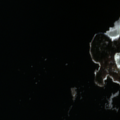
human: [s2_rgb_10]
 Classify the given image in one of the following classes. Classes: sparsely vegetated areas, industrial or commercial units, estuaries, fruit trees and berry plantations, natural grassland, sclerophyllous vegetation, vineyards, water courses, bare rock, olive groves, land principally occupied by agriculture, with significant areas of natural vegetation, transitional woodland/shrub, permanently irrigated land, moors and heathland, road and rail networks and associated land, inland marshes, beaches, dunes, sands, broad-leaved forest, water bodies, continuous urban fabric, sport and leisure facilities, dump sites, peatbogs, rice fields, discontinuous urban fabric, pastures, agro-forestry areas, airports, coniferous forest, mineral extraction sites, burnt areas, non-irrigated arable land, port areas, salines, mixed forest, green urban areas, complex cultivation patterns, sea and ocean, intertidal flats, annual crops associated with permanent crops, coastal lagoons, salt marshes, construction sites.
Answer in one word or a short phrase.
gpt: sea and ocean